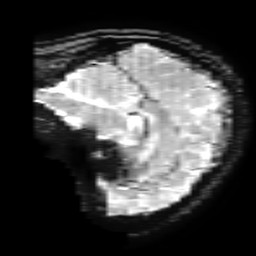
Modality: T2starw
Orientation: sagittal
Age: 32
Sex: female
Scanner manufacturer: ge
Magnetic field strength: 3 T
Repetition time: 0.65 s
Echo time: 0.02 s